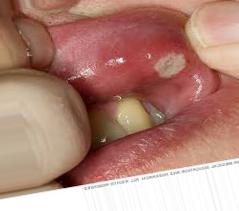
Condition: Mouth Ulcer